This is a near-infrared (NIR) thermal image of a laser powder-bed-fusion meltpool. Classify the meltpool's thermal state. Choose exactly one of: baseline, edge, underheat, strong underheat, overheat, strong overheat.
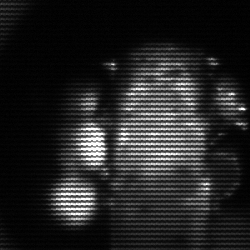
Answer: strong underheat